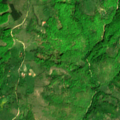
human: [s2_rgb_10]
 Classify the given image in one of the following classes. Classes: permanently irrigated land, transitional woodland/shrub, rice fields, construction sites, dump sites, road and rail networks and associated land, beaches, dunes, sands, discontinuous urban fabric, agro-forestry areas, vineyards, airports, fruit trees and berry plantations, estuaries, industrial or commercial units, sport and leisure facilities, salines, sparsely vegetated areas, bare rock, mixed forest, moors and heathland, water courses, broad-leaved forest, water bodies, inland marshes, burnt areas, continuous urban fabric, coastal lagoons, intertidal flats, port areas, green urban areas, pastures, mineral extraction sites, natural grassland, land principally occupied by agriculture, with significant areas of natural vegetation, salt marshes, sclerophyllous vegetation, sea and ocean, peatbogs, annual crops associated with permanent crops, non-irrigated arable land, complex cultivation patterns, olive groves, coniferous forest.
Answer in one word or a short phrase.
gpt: complex cultivation patterns, land principally occupied by agriculture, with significant areas of natural vegetation, broad-leaved forest, transitional woodland/shrub